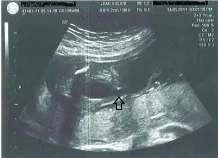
Umbilical cord cyst images. . A: Umbilical cord cyst first detected at 20 0/7 weeks of gestation (arrow).
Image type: radiology (ultrasound)